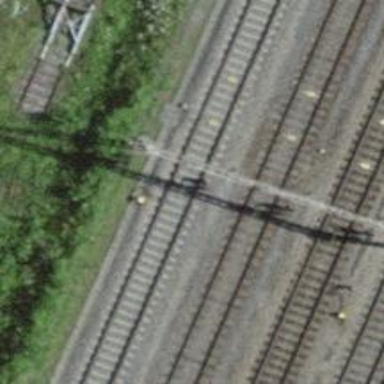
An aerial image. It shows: Railway signal.